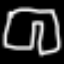
Label: pants